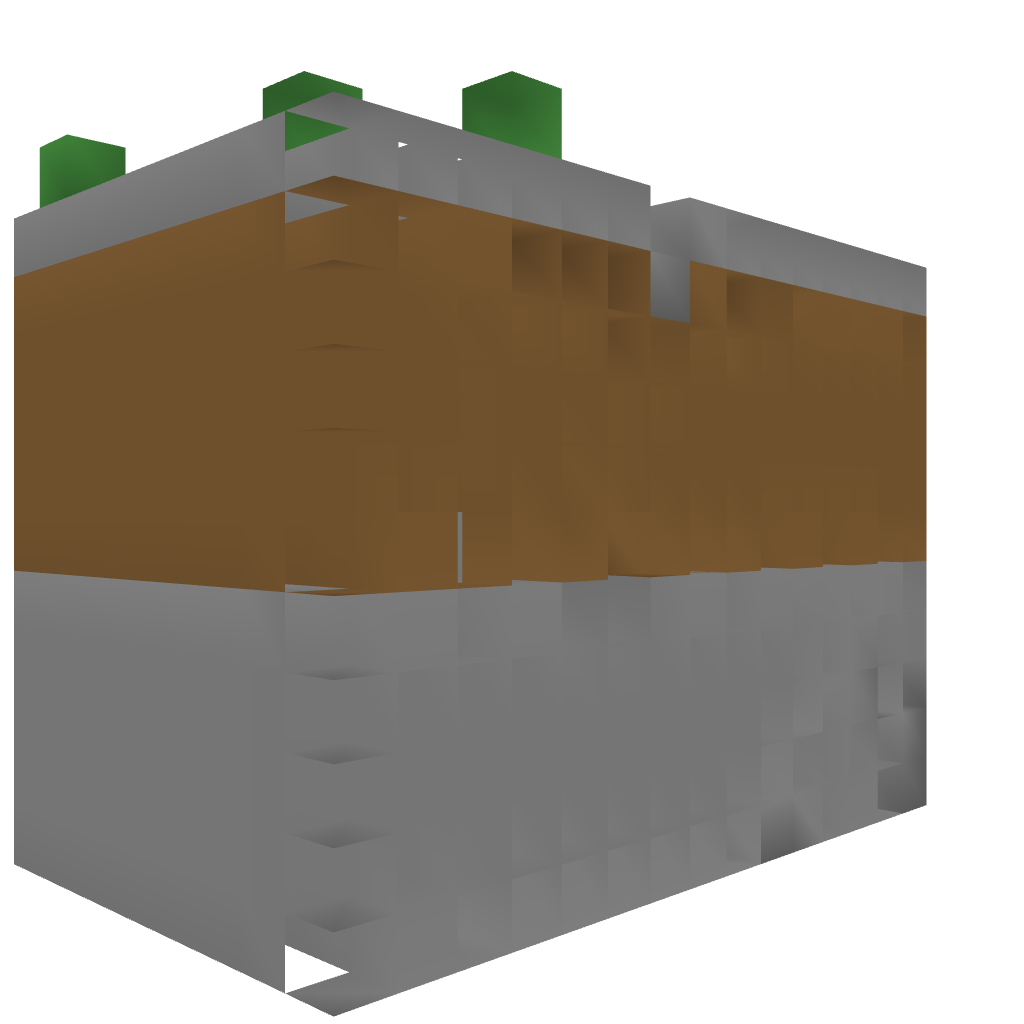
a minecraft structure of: Self Making House bad low quality